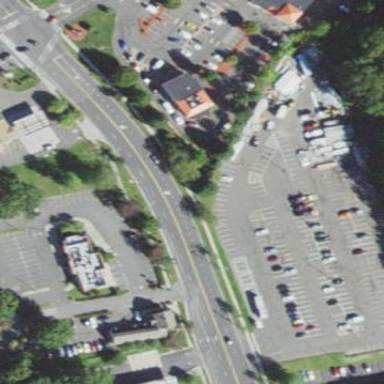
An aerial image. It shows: Parking lot with asphalt surface designed for park and ride facility.